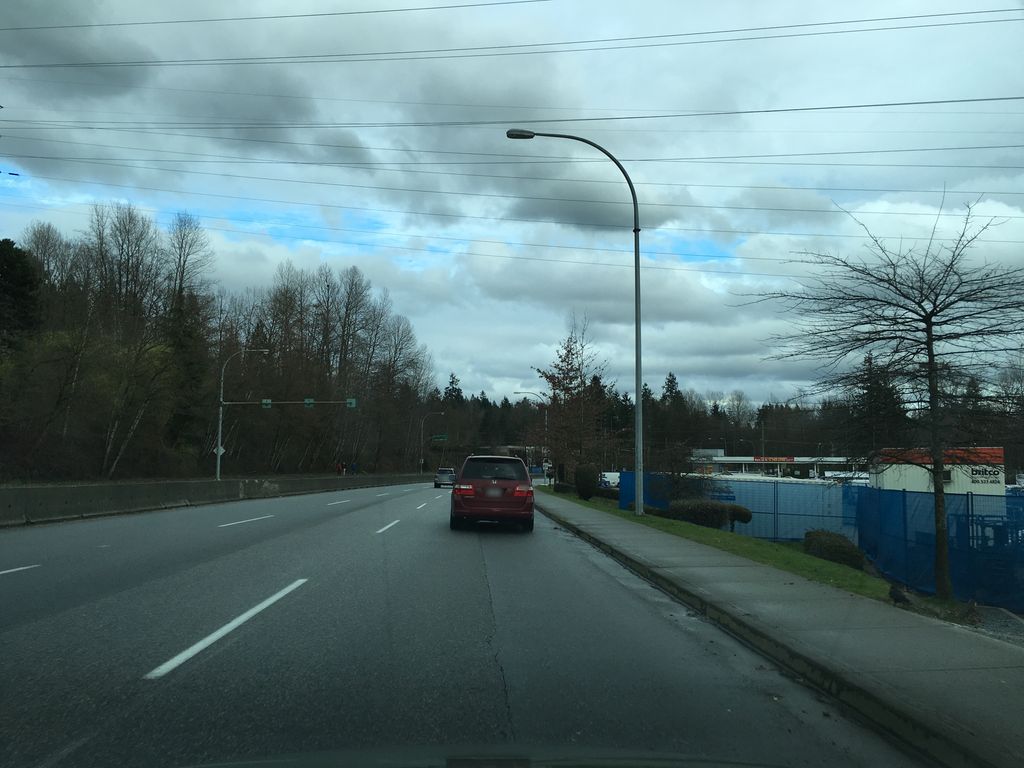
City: vancouver